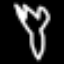
Label: fork